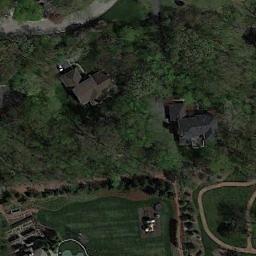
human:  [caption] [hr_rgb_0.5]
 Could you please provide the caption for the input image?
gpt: There are several houses of various sizes and many green trees in a sparse residential area .

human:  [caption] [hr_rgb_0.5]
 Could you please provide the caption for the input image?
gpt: The sparse residential is on the grass next to some trees and a road .

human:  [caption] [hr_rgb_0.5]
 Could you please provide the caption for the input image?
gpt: The sparse residential  is surrounded by trees .

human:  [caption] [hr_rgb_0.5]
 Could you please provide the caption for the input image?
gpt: The room is surrounded by trees .

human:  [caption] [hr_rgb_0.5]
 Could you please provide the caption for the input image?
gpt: A sparse residential area with two buildings and many green trees .